Question: I wrote a script in VBA where numbers from a text file will be inserted into a worksheet. After inserting the values, Excel advises me to convert the values from strings to numbers. Inside the cell, a green triangle appears. After selecting the cell, there are different options you can select to format the value inside the cell.
I also tried to convert the values to double in VBA with 'CDbl(string)' but nothing happens.
Changing the 'NumberFormat' also doesn't work. I tried different values in VBA and also in Excel.
I also tried to record a macro while selecting the method but there was nothing saved inside the makro.
Anybody know how to do this?

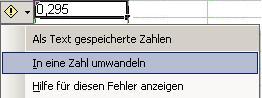
Answer: Try this. I have taken cell A1 as an example. Also if there are decimal values then instead of 'Long' use a 'Double' and change the 'NumberFormat' accordingly.
'''
Sub Sample()
Dim clVal As Long
With Sheet1.[a1]
clVal = Val(.Value)
.NumberFormat = "0"
.ClearContents
.Formula = clVal
End With
End Sub
'''